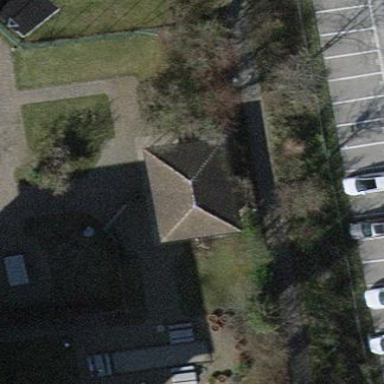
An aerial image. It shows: Building with hipped roof.